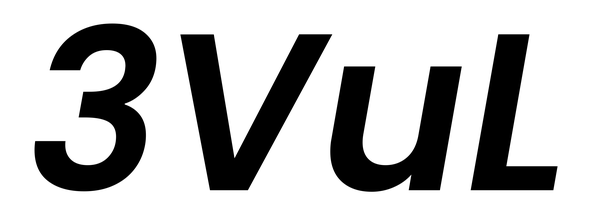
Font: Poppins-SemiBoldItalic